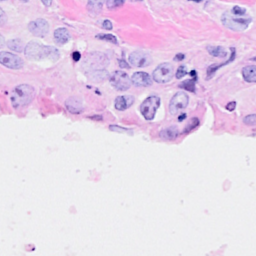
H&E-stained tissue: Breast